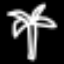
Label: palm tree